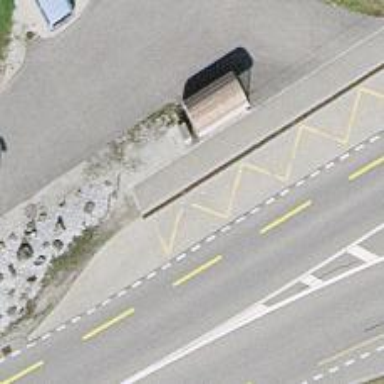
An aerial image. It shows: Bus stop along the road.